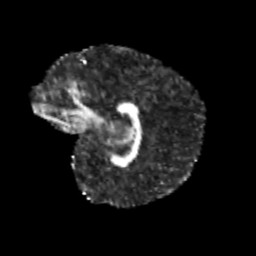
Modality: FA
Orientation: sagittal
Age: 11
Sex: female
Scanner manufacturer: siemens
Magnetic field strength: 3 T
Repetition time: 3.8 s
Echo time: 0.07 s